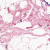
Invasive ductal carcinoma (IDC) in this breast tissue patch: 0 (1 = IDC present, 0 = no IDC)